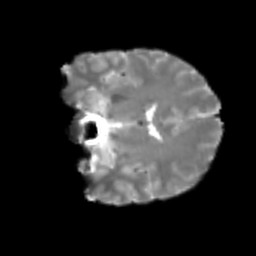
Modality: T2w
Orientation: coronal
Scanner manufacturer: siemens
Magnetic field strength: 3 T
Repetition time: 4 s
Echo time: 0.0594 s